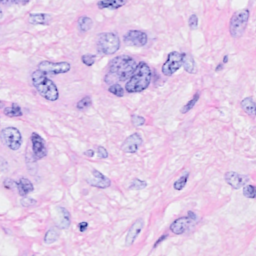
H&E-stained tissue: Breast